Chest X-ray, PA view. Patient: 61 years old, sex F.
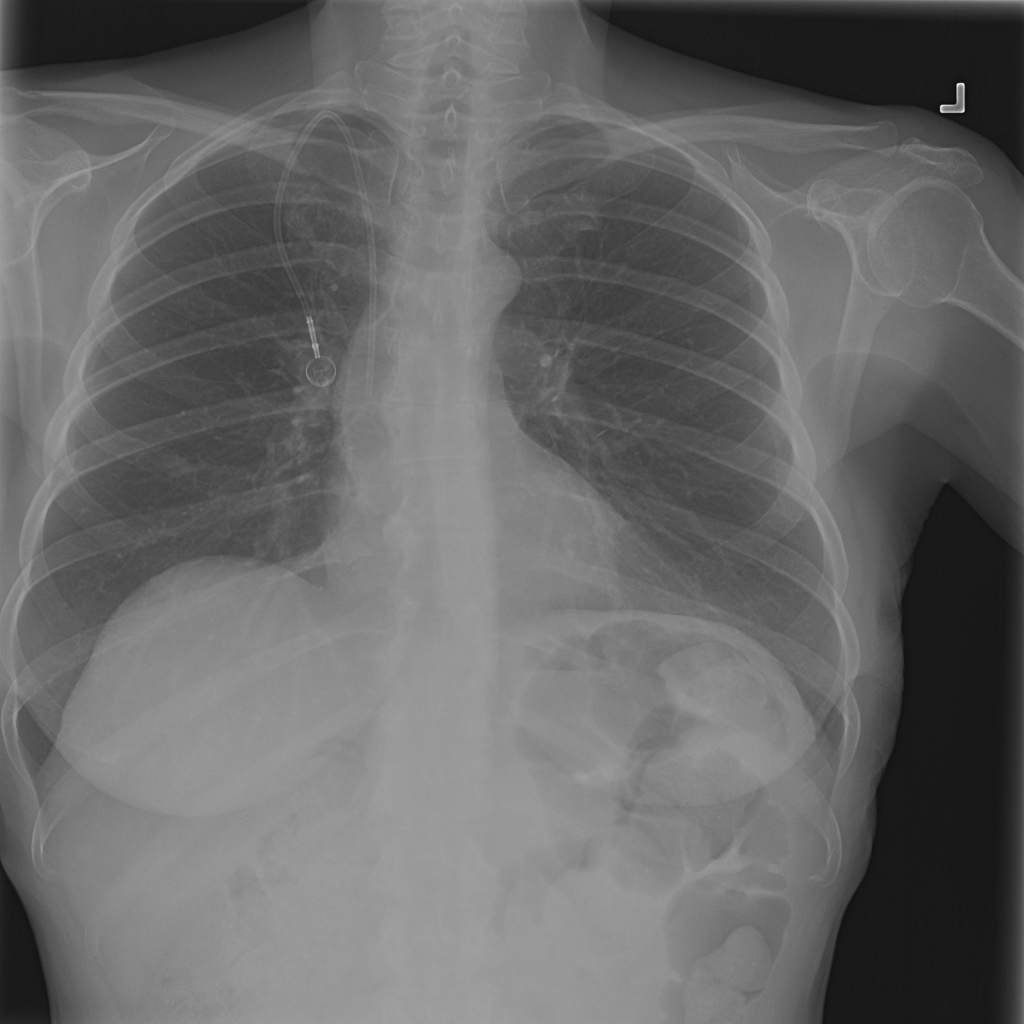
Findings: No Finding